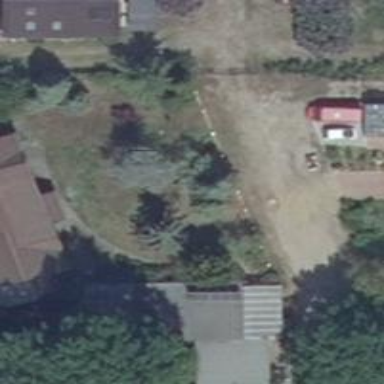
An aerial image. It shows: Urban tree with needleleaved evergreen leaves.